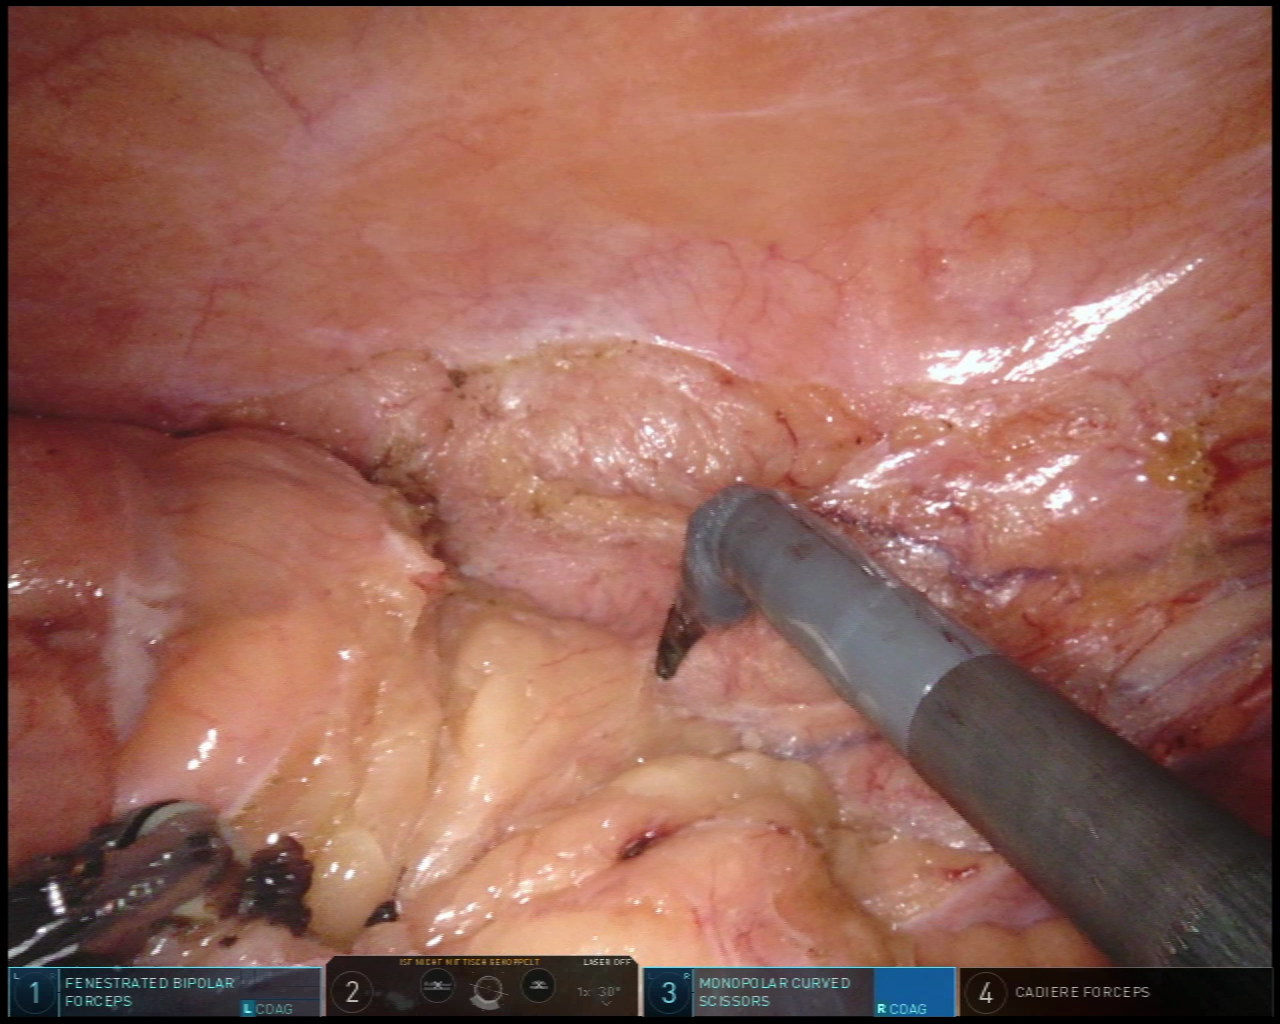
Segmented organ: abdominal_wall
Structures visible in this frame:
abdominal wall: yes
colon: yes
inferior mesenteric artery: no
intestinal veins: no
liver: no
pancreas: no
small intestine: no
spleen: no
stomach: no
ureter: no
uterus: no
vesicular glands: no